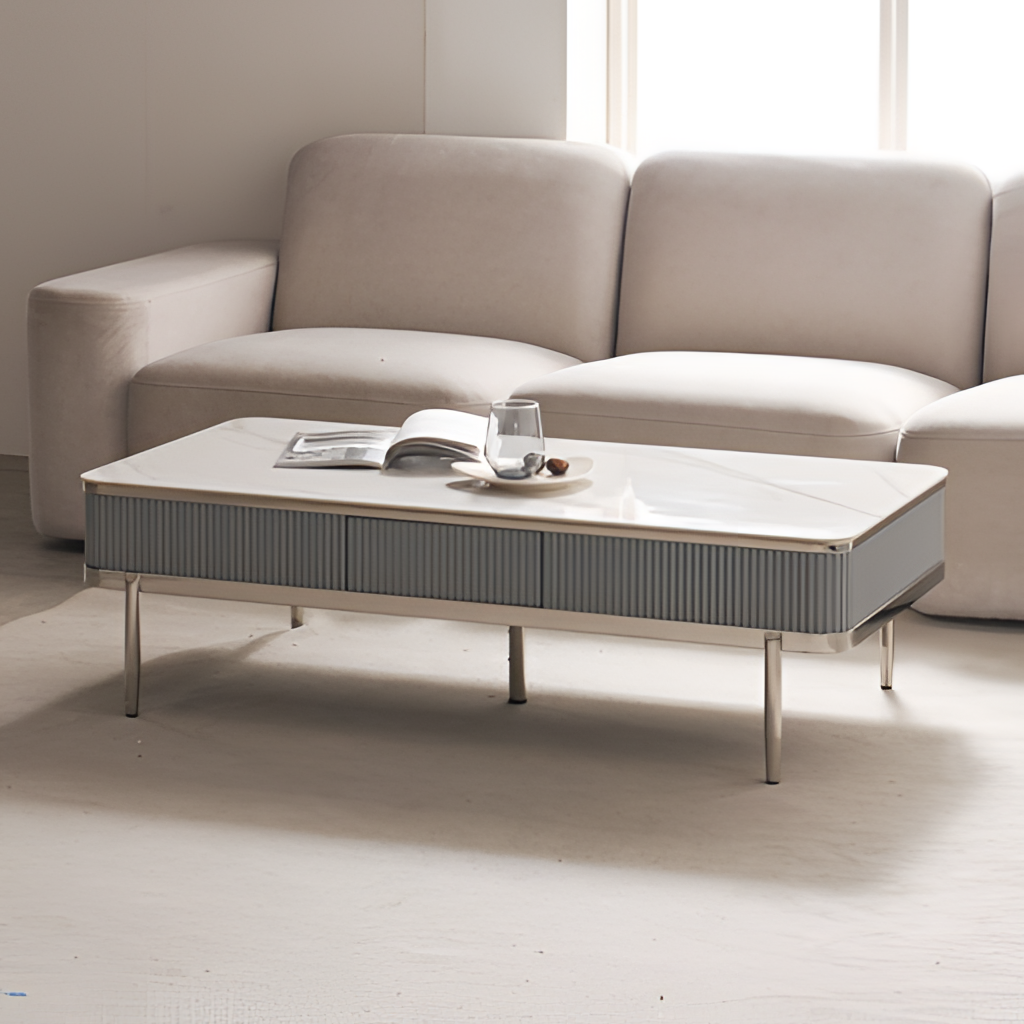
marble coffee table, living room, beige paint wallpaper, with solid pattern, beige wood flooring, with plank pattern, modern